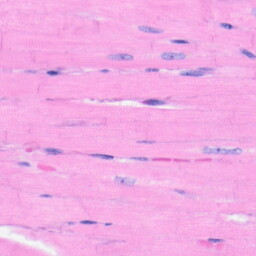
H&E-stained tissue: Heart